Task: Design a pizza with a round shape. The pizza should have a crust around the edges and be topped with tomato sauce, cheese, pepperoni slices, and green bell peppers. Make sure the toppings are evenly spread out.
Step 289:
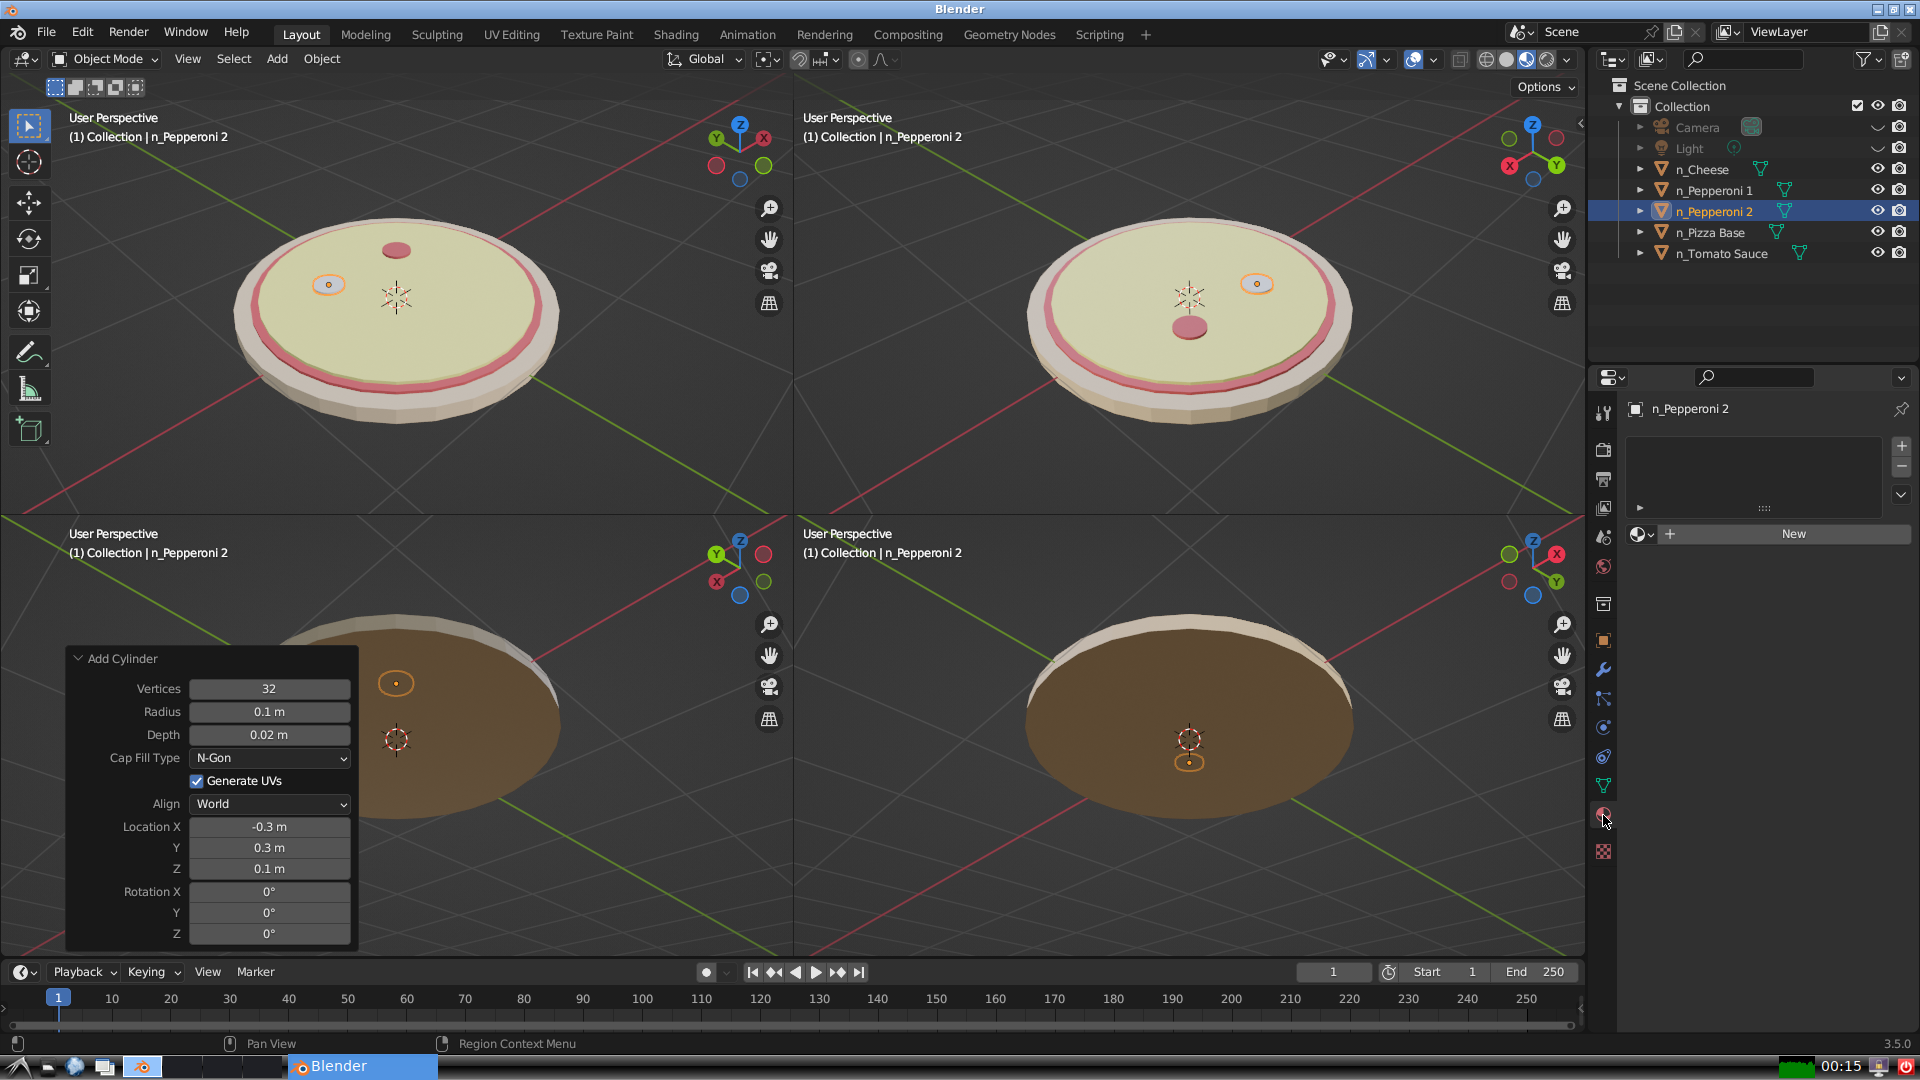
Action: {"mouse_move": [1636, 534]}